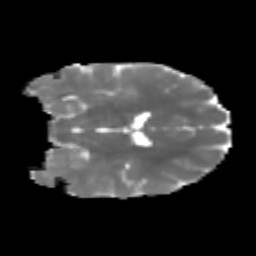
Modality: MD
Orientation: coronal
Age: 23
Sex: male
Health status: healthy